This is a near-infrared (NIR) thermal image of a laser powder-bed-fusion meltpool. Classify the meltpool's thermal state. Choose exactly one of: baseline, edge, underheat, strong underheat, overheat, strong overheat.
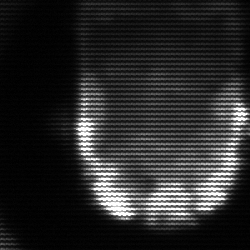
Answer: baseline